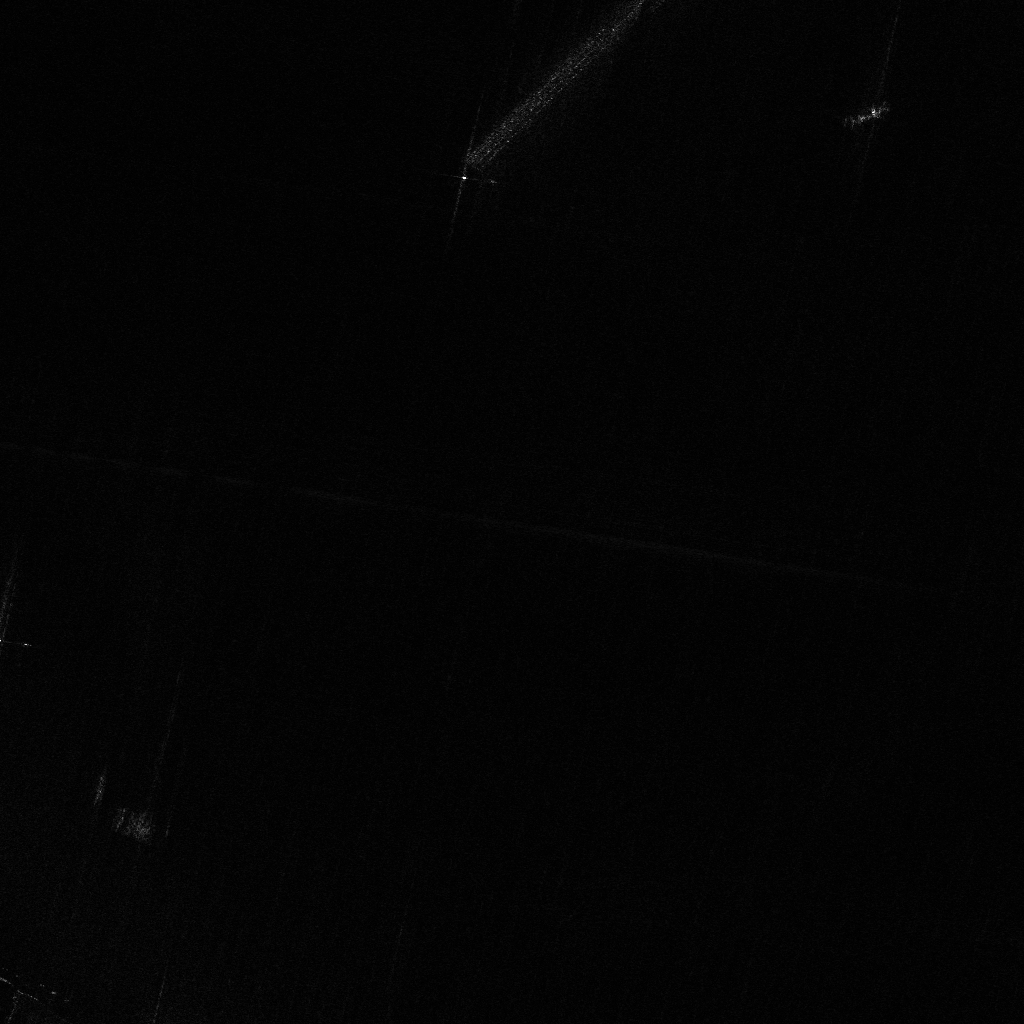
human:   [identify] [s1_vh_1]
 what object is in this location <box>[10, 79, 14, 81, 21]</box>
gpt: <ref>1 medium container at the bottom left</ref>